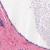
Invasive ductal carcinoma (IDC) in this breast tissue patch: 0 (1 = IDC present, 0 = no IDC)